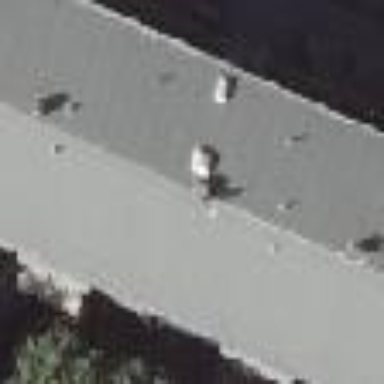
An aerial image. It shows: Gabled roof on building that houses apartments.